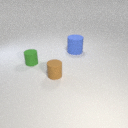
small brown rubber cylinder in front of small green rubber cylinder